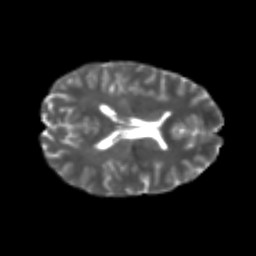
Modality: T2w
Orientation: axial
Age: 23
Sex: female
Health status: healthy
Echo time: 0.074 s